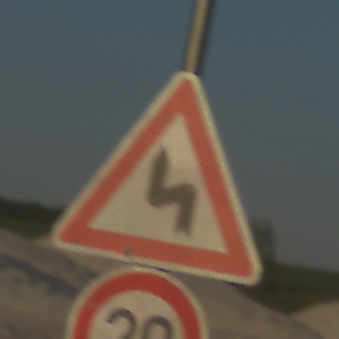
Verkehrszeichen: DoppelkurveZunaechstLinks
Zusatzzeichen unten: Geschwindigkeit20
Umgebung: Outdoor, Beach
Tageszeit: SunriseSunset
Wetter: Clear
Licht: Natural
Jahreszeit: NotSpecified
Kontrast: HighContrast